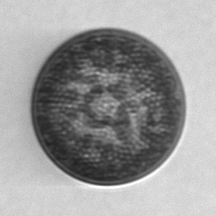
Label: Coscinodiscus